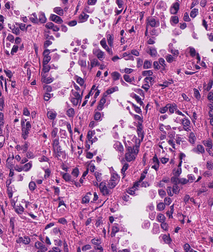
Tumor epithelial tissue: yes
Tumor-associated stroma tissue: yes
Normal tissue: no